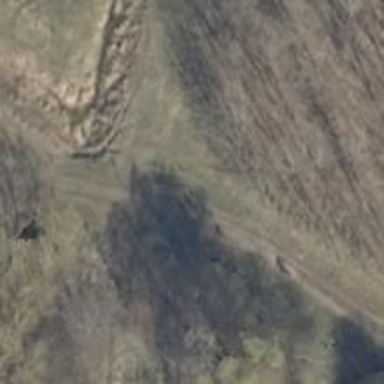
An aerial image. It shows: Grassy track road with grade 4 track type.